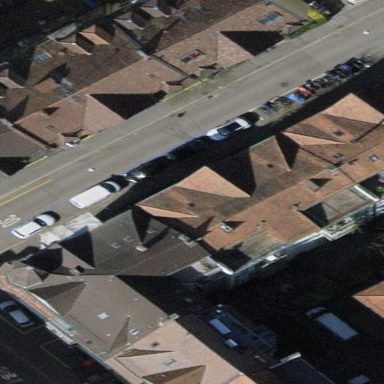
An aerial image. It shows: Parking lane area.